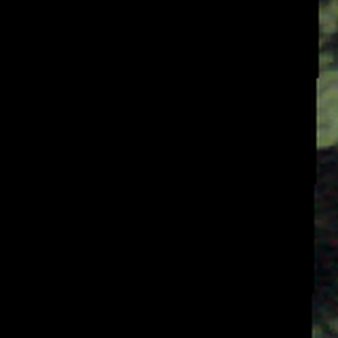
Label: other